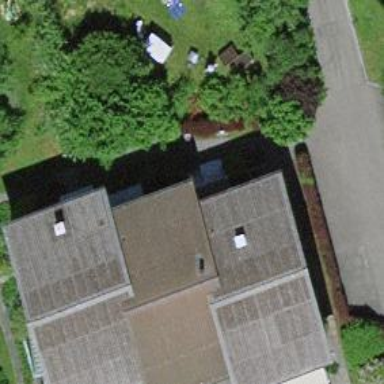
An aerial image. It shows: Residential building with gabled roof oriented across.